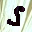
Label: 5